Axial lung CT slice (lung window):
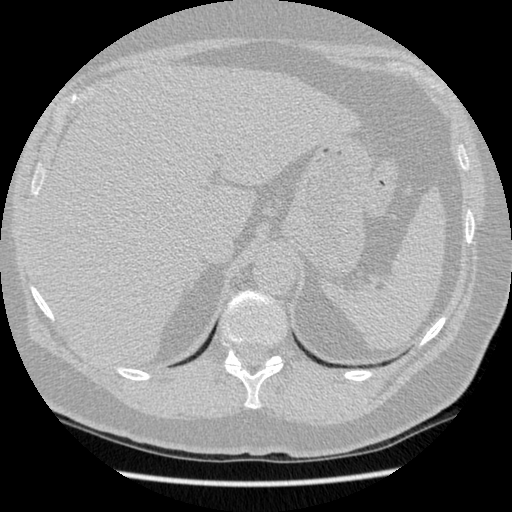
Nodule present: no